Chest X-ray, PA view. Patient: 57 years old, sex F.
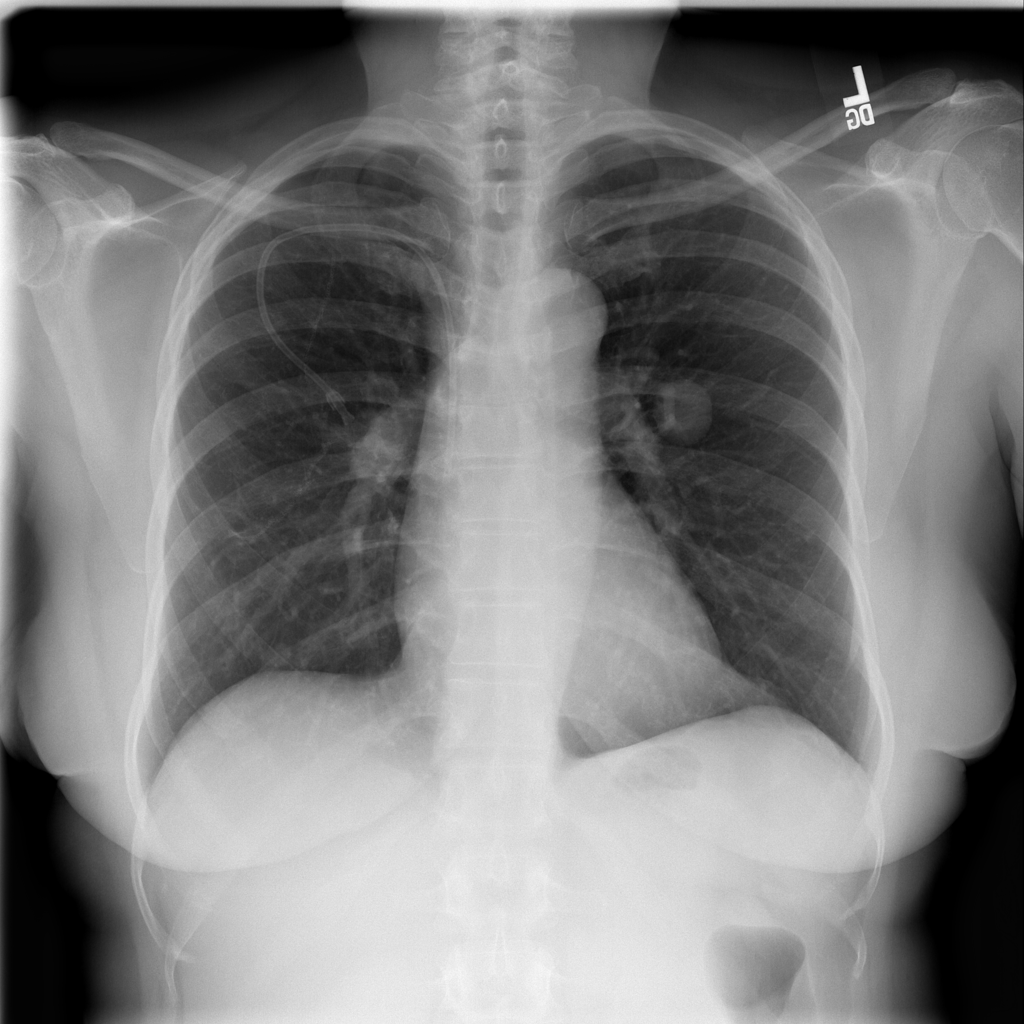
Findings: No Finding